Chest X-ray. View position: PA
Patient age: 33
Patient sex: F
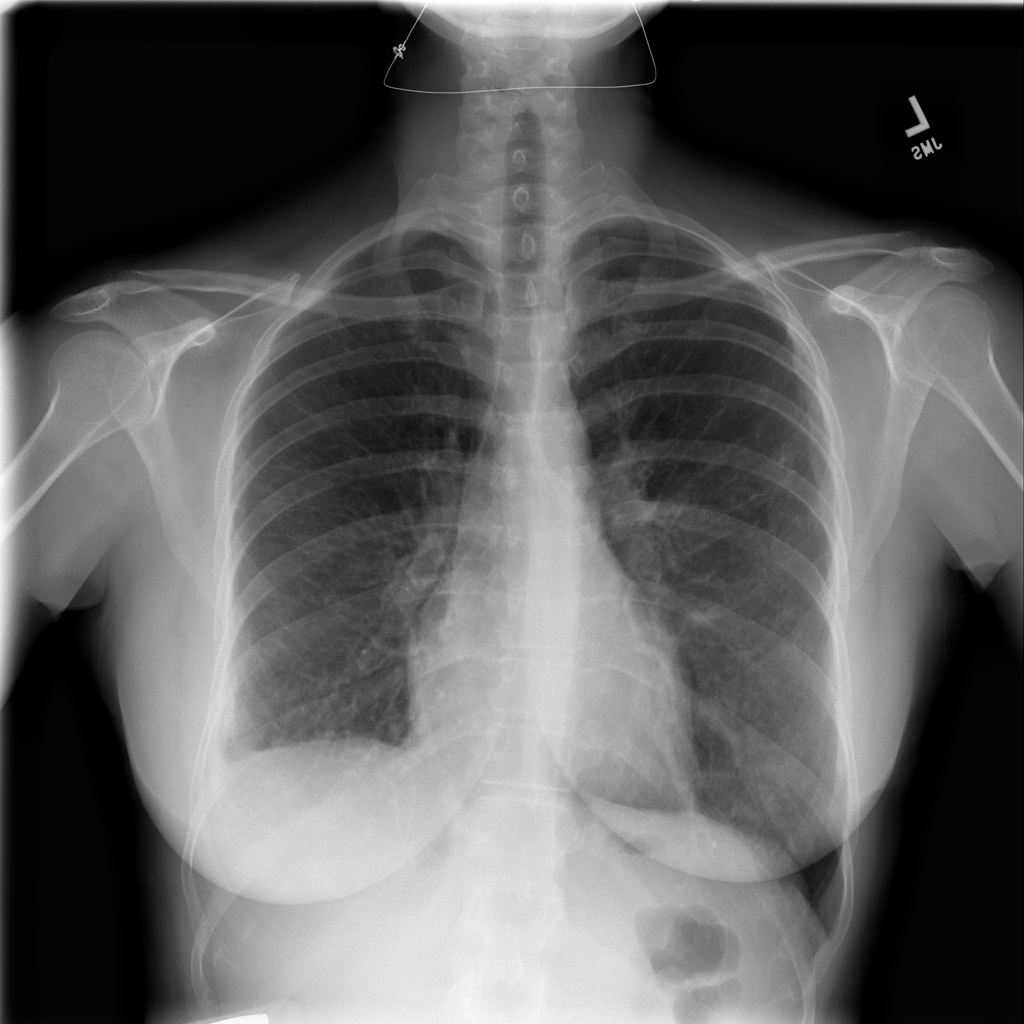
Finding: Pneumothorax